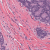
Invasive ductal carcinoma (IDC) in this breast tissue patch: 1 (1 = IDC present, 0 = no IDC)